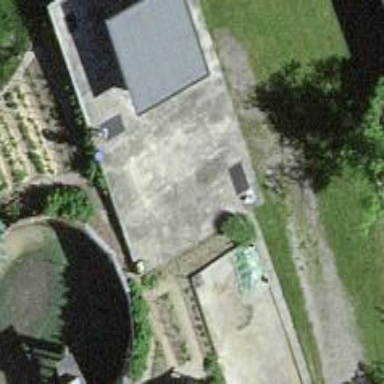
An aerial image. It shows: Barn.